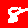
Digit: 8